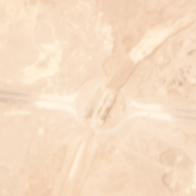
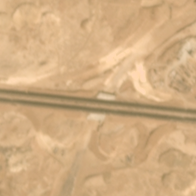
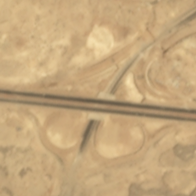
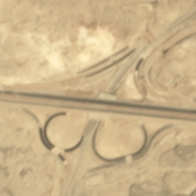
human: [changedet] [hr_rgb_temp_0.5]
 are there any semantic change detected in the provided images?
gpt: the construction of two main roads with several other roads have completed .

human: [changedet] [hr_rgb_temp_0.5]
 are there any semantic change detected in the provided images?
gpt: two curve roads intersectional with two main roads appeared athe bottom of the scene .

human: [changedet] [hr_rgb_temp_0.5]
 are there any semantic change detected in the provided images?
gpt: two staright main roads and several other roads appeared in the middle of the scene .

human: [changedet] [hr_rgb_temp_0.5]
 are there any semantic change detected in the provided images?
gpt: two main roads have constructed on the bareland .

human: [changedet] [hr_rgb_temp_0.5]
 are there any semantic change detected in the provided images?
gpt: several roads with two main roads constructed on the original bareland .